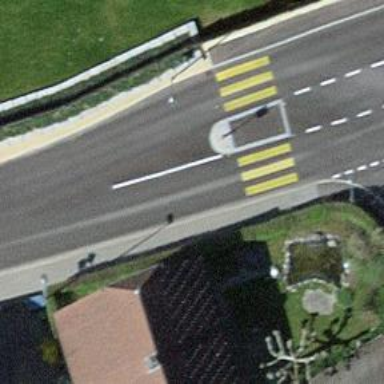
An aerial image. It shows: Marked crossing with pedestrian island.